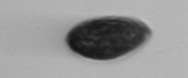
Label: Prorocentrum